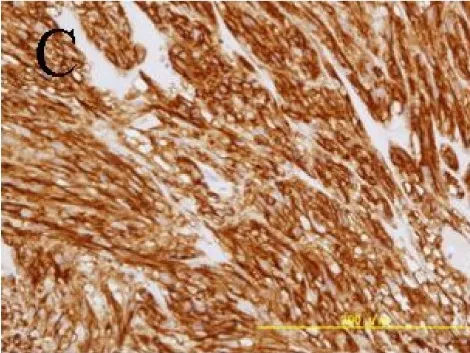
Immunohistochemistry indicated strong staining for CD34.
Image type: pathology (immunostaining)